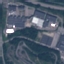
Land use / land cover: Industrial